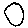
Label: circle